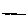
Label: line